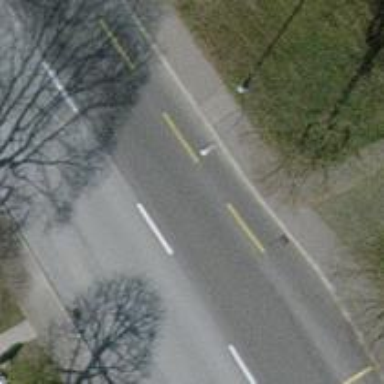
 featuring both sidewalks and cycle lane."